Question: I keep trying to chang the UIManager to make these stupid looking green squares go away. how do i change the look and feel of this to the user? Is it system dependent? Someone else who was compiling my code had a constant gradient. Ideally, it would just be a solid square, as opposed to smaller blocks.
Thanks

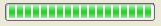
Answer: Have you tried setting it to the system's (user's) look and feel?
The easiest way to set the look and feel is by launching the GUI after calling:
'''
try
{
UIManager.setLookAndFeel(UIManager.getSystemLookAndFeelClassName());
}
catch (Exception e)
{
// ...
}
'''
With that said, the above appears to be the Windows XP theme and may indeed be the system (user) theme. I generally stay away from custom themes in GUIs unless there is a good reason (e.g., customer/user requirement).
That is to say, the above code makes it system dependent, which is because it matches the user's expecations.